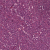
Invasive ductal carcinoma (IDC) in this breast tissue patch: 1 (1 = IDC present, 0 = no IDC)